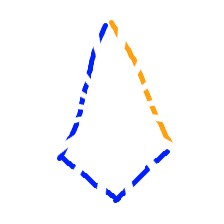
Shape: kite